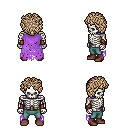
a pixel art fantasy rpg character, male body template, skeleton, maroon tattered cape, teal pants, white blonde curly afro hairstyle, cloth bracers, brown shoes, four views (front, back, left, right), 2x2 character sprite sheet, small pixel art, hard edges, no anti-aliasing